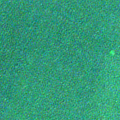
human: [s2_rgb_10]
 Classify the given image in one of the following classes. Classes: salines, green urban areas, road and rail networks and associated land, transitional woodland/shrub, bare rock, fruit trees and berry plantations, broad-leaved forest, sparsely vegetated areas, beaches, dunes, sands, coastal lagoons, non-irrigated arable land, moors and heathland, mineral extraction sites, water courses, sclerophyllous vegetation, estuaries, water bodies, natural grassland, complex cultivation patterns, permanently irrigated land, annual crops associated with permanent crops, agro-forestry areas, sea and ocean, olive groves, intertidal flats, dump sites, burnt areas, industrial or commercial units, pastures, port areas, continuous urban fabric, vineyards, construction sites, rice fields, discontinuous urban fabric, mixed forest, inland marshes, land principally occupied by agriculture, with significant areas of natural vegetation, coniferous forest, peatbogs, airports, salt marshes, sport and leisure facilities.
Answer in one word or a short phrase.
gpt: sea and ocean